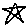
Label: star